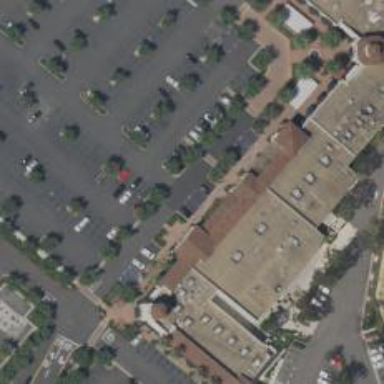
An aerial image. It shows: Retail building.